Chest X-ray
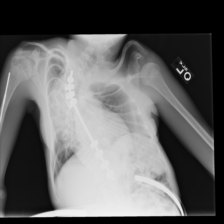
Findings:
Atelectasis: negative
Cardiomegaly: negative
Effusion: negative
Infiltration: negative
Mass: negative
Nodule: negative
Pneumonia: negative
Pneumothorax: negative
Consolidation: negative
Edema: negative
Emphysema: negative
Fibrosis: negative
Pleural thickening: negative
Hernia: negative